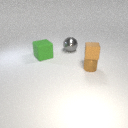
large gray metal sphere behind small brown metal cylinder